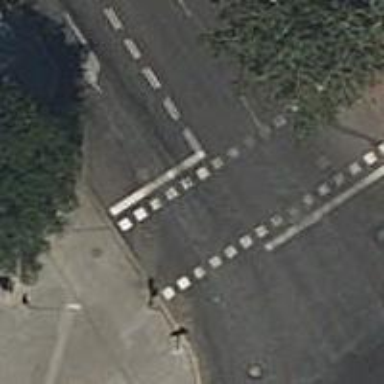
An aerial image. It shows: Crossing with traffic signals.